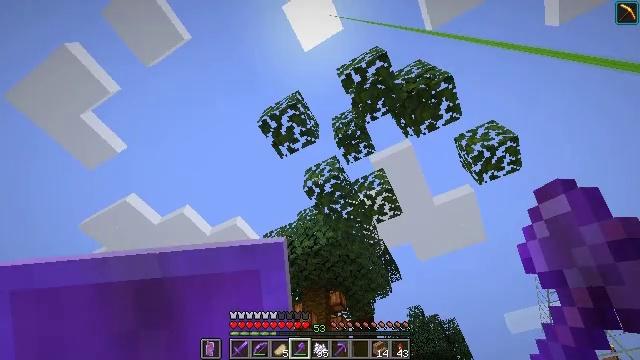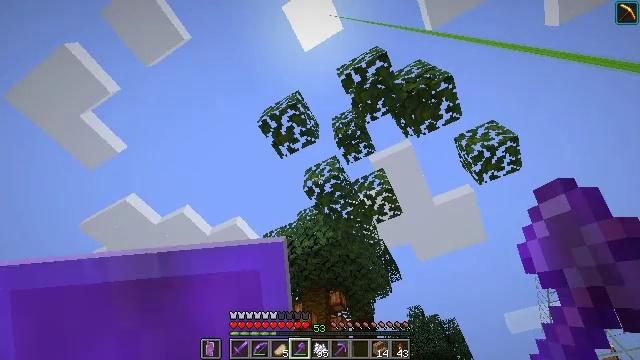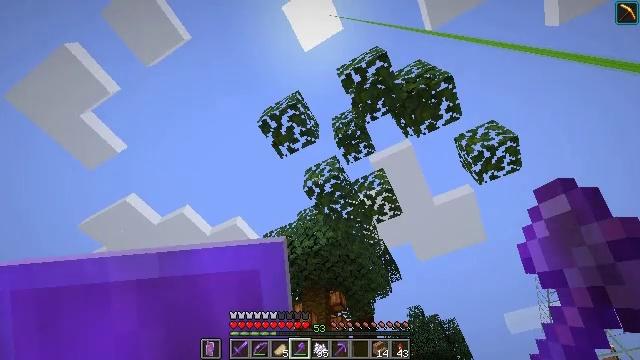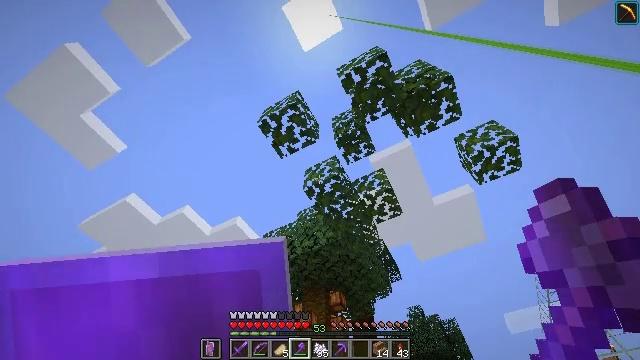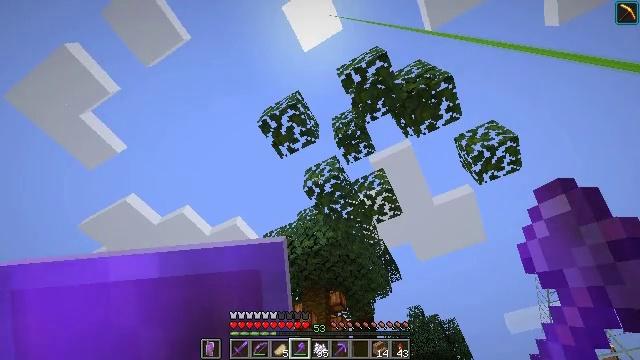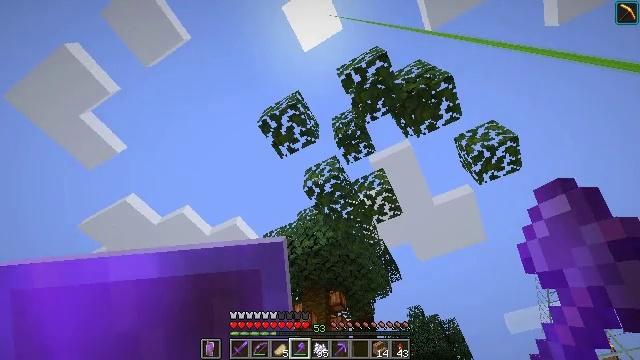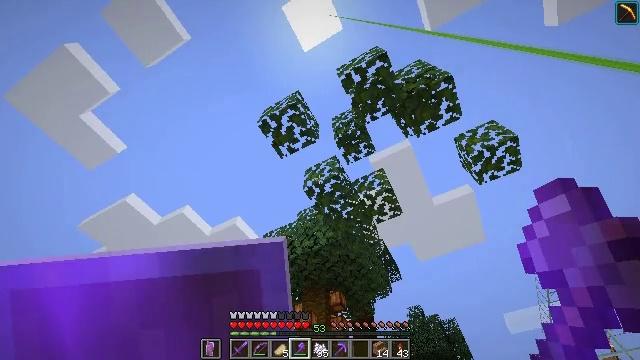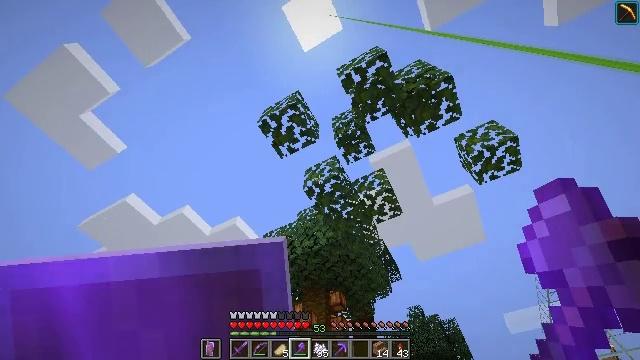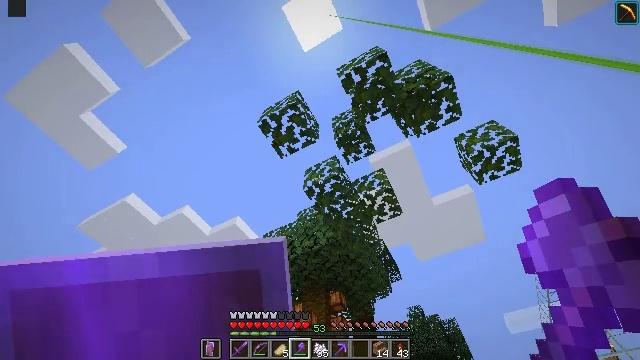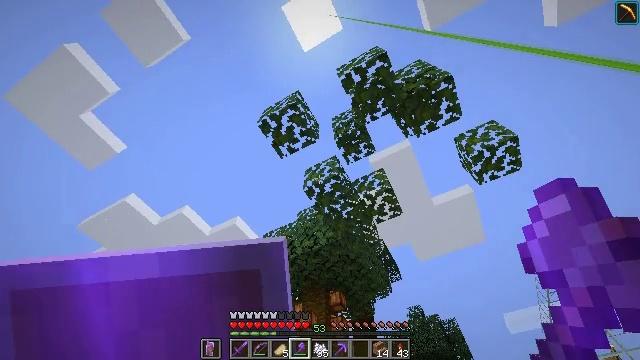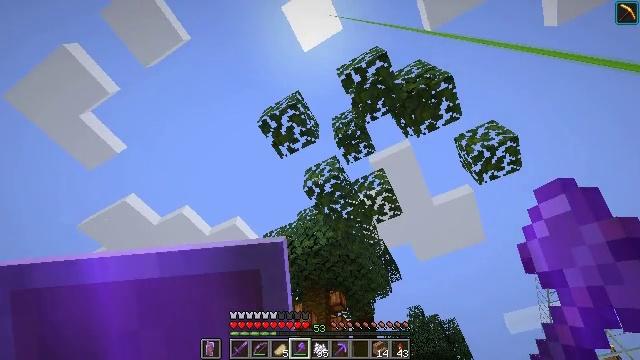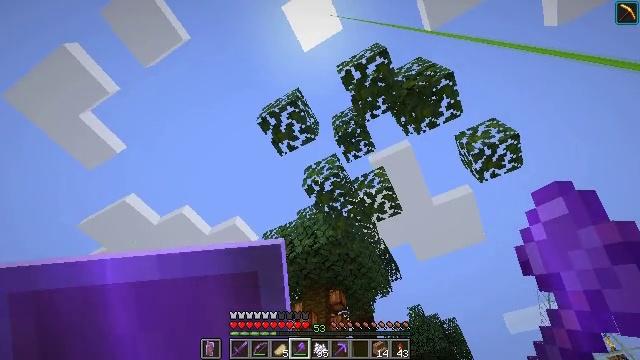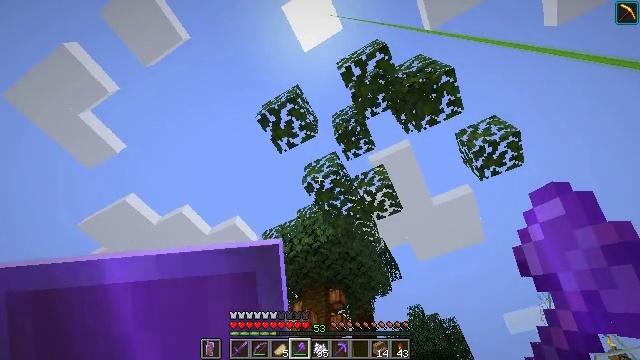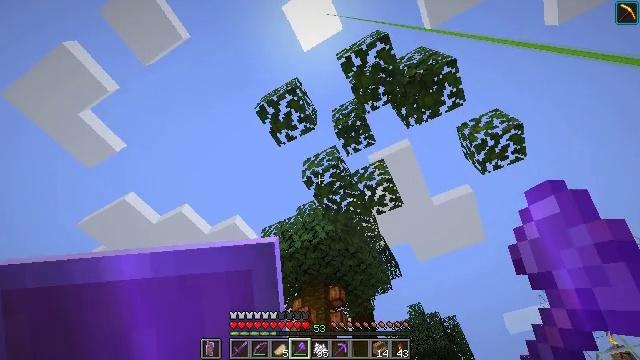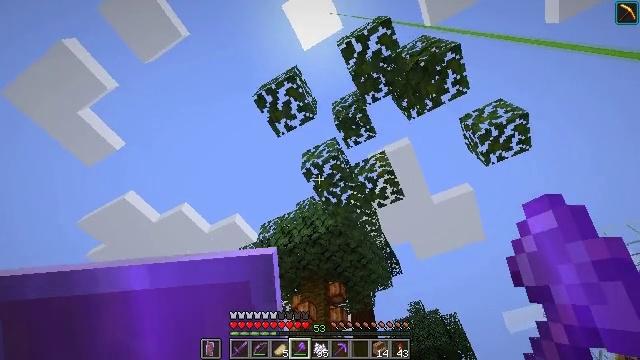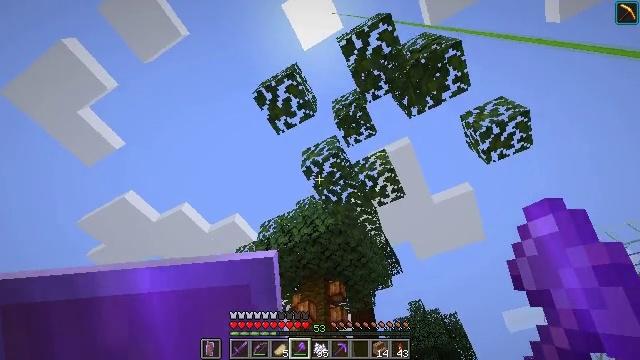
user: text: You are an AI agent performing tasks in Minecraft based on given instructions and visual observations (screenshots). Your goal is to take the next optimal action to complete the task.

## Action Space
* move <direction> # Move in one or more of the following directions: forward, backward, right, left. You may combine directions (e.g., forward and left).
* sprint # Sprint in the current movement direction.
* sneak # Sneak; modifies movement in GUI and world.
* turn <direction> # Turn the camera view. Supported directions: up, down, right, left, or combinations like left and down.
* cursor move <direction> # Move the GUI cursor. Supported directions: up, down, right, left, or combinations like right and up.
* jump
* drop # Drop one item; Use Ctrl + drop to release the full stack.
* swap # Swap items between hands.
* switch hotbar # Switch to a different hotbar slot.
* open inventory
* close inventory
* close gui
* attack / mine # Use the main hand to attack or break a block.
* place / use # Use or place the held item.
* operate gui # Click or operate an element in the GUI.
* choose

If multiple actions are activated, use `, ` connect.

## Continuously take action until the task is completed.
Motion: motion action
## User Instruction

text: Gather some oak stairs for reuse.
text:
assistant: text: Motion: no_op
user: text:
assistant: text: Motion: no_op
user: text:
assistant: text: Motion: no_op
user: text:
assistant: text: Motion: no_op
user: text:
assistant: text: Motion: no_op
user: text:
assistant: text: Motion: no_op
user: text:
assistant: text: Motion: no_op
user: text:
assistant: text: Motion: no_op
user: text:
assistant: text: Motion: no_op
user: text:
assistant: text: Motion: no_op
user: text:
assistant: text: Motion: move forward
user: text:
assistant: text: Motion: move forward
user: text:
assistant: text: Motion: move forward
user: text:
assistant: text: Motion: move forward
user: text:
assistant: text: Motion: move forward
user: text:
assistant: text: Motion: move forward
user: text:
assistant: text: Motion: move forward
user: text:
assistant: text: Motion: move forward
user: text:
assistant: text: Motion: move forward
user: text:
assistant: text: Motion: no_op
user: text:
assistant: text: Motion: no_op
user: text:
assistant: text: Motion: no_op
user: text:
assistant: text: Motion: no_op
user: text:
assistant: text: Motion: no_op
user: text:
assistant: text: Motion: no_op
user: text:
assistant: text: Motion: no_op
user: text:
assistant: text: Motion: move forward, jump
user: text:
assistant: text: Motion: move forward, jump
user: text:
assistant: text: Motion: move forward, jump
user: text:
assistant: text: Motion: move forward, jump